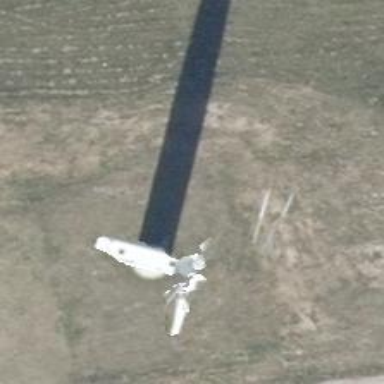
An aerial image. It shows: Wind generator powered by wind turbine.